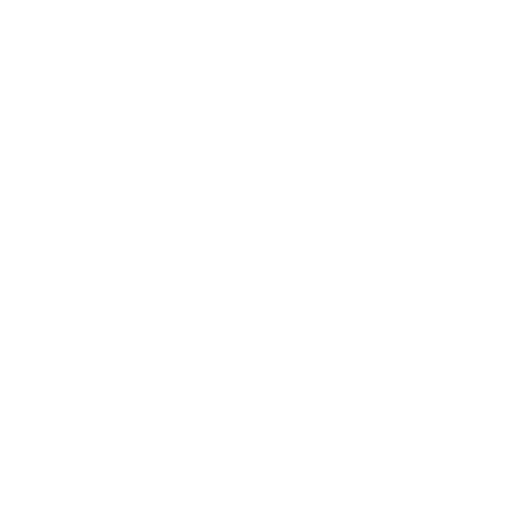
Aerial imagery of cape in Alaska named Point Harrington containing only unknown